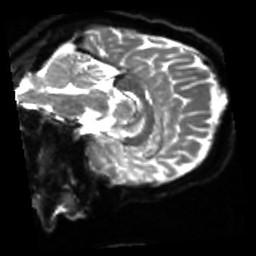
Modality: sbref
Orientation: sagittal
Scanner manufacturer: siemens
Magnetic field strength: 3 T
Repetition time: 4 s
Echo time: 0.0594 s